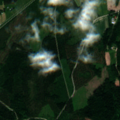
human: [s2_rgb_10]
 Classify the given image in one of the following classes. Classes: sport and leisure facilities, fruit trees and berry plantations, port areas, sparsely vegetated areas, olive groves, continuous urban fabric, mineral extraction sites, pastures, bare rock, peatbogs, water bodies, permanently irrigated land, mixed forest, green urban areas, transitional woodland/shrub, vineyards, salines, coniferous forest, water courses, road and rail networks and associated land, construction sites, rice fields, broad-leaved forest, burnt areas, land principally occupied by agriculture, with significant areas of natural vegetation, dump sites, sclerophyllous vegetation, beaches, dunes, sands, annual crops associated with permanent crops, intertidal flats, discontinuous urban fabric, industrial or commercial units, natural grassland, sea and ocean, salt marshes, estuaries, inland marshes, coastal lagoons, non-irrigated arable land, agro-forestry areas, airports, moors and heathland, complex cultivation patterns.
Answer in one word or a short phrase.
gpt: non-irrigated arable land, coniferous forest, mixed forest